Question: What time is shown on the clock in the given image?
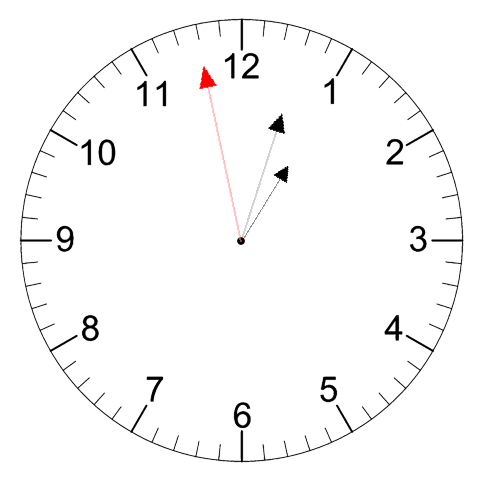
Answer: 01:02:58